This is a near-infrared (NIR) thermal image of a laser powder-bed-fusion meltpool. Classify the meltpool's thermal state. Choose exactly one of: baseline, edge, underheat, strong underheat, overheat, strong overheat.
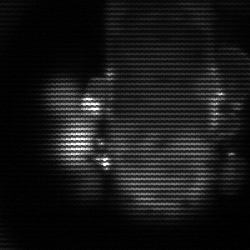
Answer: strong underheat